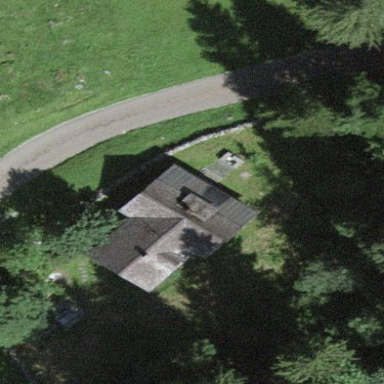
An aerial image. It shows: Detached building.